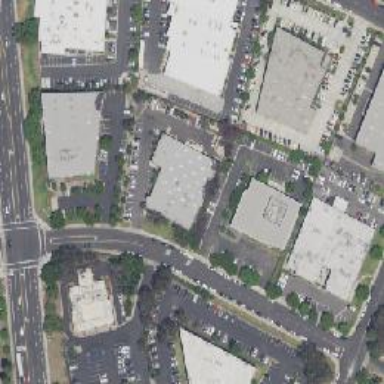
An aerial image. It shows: Commercial area.